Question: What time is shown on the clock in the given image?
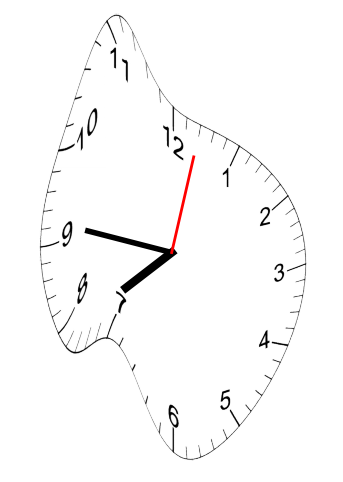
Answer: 07:46:02